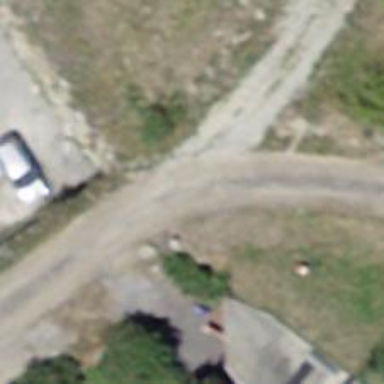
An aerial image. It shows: Paved driveway designated as service road.